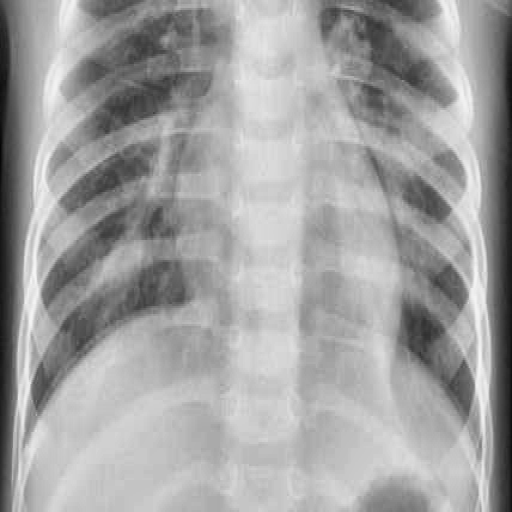
Finding: PNEUMONIA